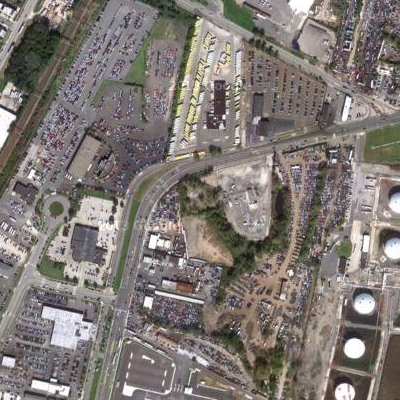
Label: Parking